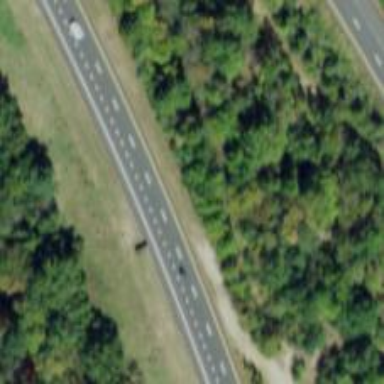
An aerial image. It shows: Asphalt motorway identified as Urban Freeway/Expressway.